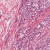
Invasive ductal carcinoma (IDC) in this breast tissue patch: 1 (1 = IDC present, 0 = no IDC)